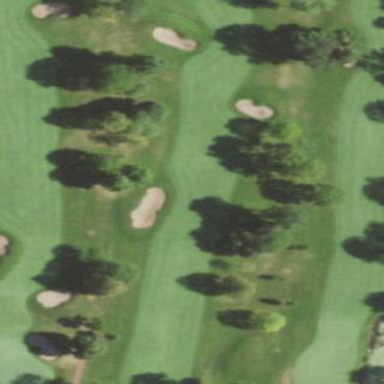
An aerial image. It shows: Well-maintained golf fairway within grassy area designated for the sport of golf.